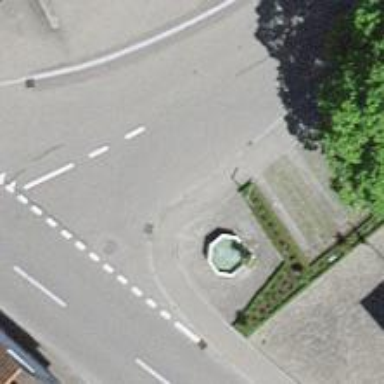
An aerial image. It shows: Fountain.